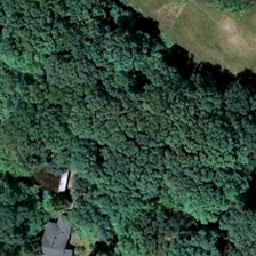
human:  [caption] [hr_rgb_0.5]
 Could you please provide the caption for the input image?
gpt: many spring green plants in it while with a road besides .

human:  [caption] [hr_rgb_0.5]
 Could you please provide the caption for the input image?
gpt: part of forest in the middle while with a dark gray house in it .

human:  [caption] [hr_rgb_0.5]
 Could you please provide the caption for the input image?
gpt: a road through the forest and a house with dark gray roof in the forest .

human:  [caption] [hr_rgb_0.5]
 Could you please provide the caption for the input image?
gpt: a house with dark gray roof in the forest while with a little black house besides .

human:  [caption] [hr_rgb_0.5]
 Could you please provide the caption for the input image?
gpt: many green trees and several buildings are in a piece of forest .